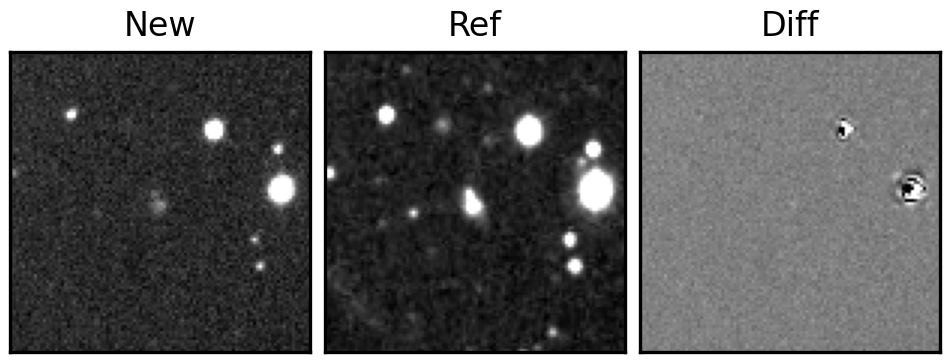
Label: real